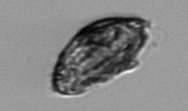
Label: Katodinium_or_Torodinium